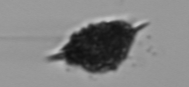
Label: Dictyocha